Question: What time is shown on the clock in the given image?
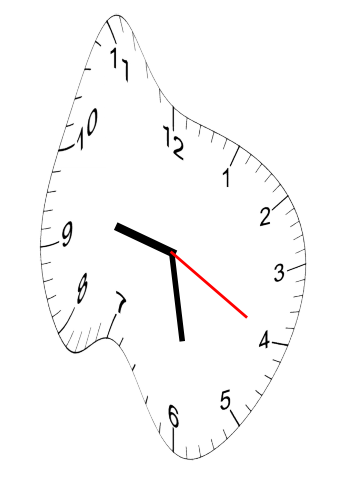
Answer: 09:28:20